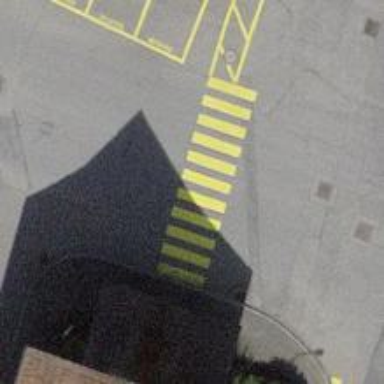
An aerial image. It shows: Zebra crossing on the road.